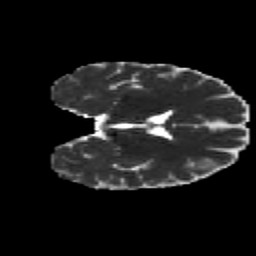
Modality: MD
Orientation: coronal
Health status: healthy
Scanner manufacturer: philips
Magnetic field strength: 3 T
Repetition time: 9.75 s
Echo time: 0.092 s